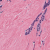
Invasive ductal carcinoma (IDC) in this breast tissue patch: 1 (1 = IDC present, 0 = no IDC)